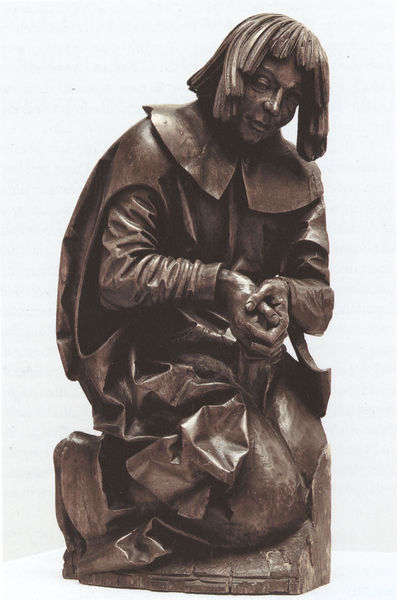
Titel: Hochaltar aus der Karmeliterkirche Maria Himmelfahrt in Nürnberg
Künstler: Veit Stoß
Standort: Bamberg, Dom (EU - D - B)
Schlagwörter: hand, kopf, mann, umhang, weiß, braun, finger, haar, mund, nase, schwarz, arme, augen, falten, kleidung, kragen, mensch, sockel, hände, figur, gewand, haare, kinn, skulptur, lächeln, brauen, metall, bronze, knie, lachen, messing, fuss, knien, kittel, beten, gebet, kunst, knieen, skultpur, betender